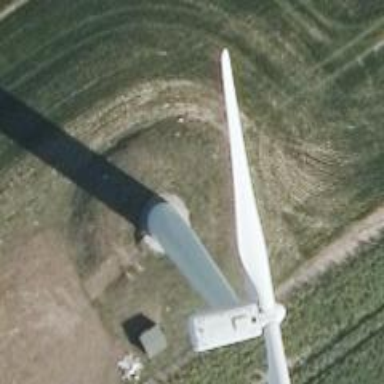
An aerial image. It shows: Wind generator using horizontal axis wind turbines.